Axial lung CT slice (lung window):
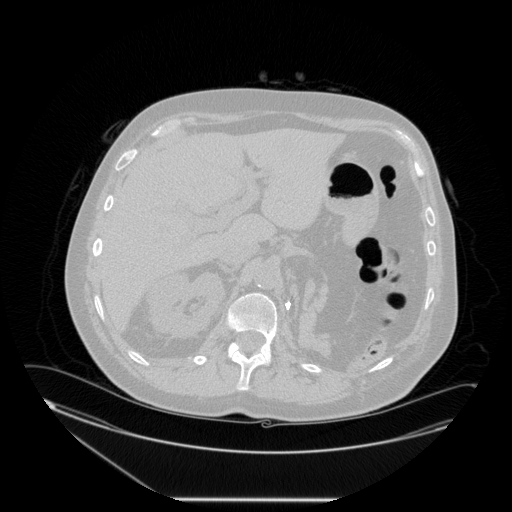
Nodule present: no